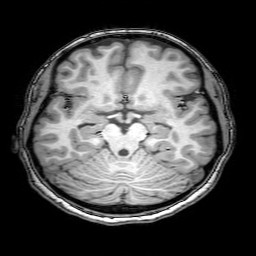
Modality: T1w
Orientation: coronal